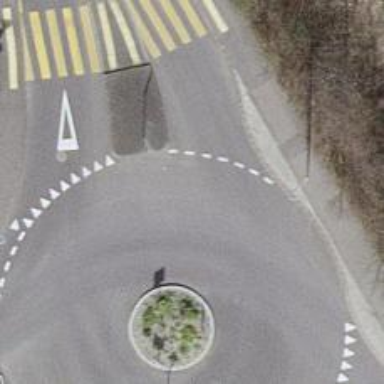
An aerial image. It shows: Tertiary road with asphalt surface leading to roundabout.